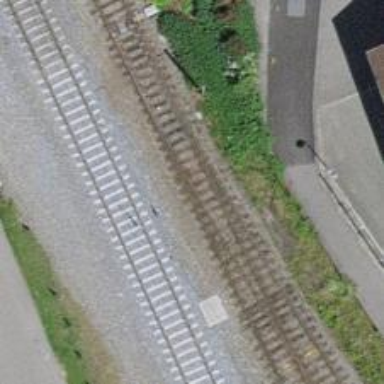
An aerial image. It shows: Railway switch.